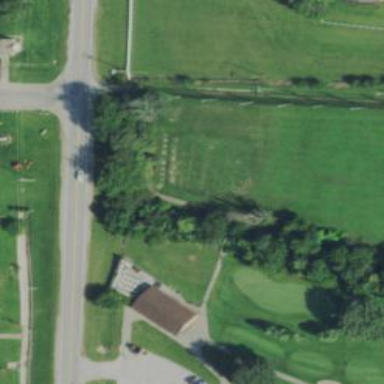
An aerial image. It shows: Path bridge with view of golf course.